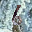
Label: 6